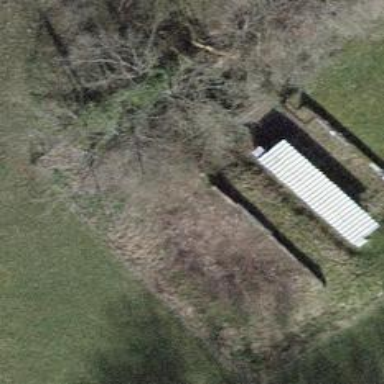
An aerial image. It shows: Retaining wall.